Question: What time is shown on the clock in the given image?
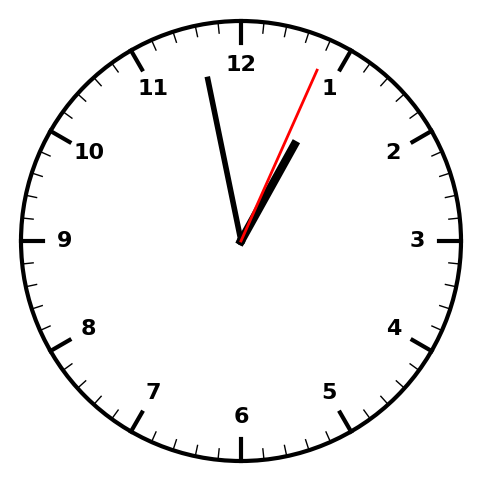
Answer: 12:58:04